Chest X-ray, AP view. Patient: 24 years old, sex M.
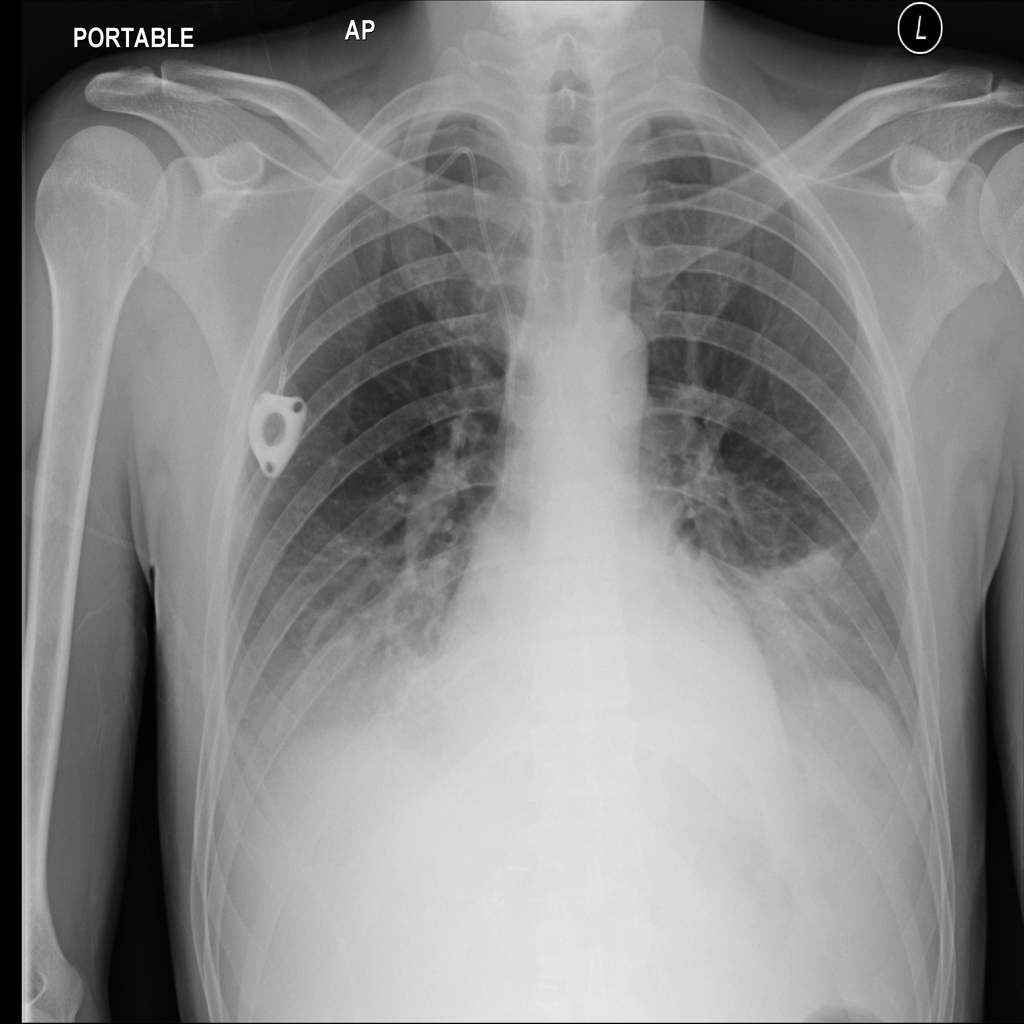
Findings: Atelectasis, Effusion